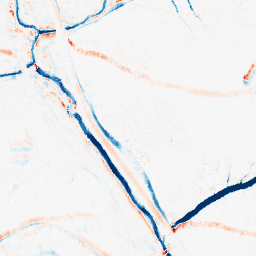
Category: morphological
Decomposition family: morphological_ellipse
Decomposition parameters: operation: average
width: 10
height: 5
Upsampling method: quintic
Upsampling parameters: scale: 4
Upsampling scale: 4